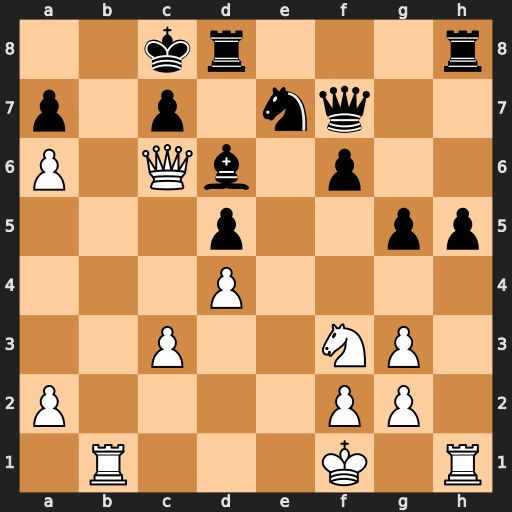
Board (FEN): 2kr3r/p1p1nq2/P1Qb1p2/3p2pp/3P4/2P2NP1/P4PP1/1R3K1R
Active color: w
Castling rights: -
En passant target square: -
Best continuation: Rb8+ Kxb8 Qb7#